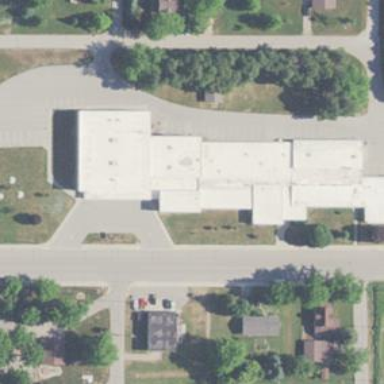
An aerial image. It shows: School building.